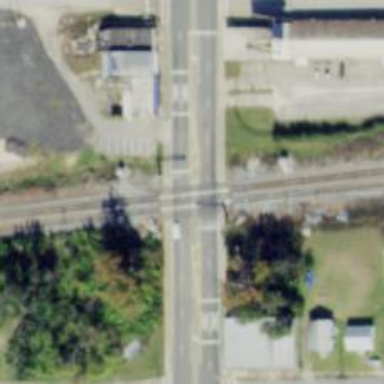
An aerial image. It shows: Level crossing with lights on the railway.